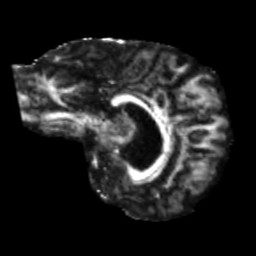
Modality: FA
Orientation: sagittal
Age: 51
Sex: female
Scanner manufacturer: siemens
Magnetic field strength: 3 T
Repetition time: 5.25 s
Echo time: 0.08 s